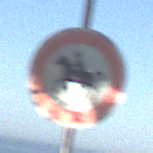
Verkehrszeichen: VerbotReiter
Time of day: MorningAfternoon
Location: Outdoor (Urban)
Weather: Clear
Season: NotSpecified
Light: Natural